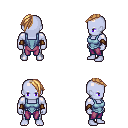
a pixel art fantasy rpg character, male body template, dark elf, purple skin, blue vest, magenta pants, light blonde long mohawk hairstyle, cloth bracers, four views (front, back, left, right), 2x2 character sprite sheet, small pixel art, hard edges, no anti-aliasing